Field crop: maize
Growth stage: 2
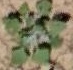
Species: chenopodium